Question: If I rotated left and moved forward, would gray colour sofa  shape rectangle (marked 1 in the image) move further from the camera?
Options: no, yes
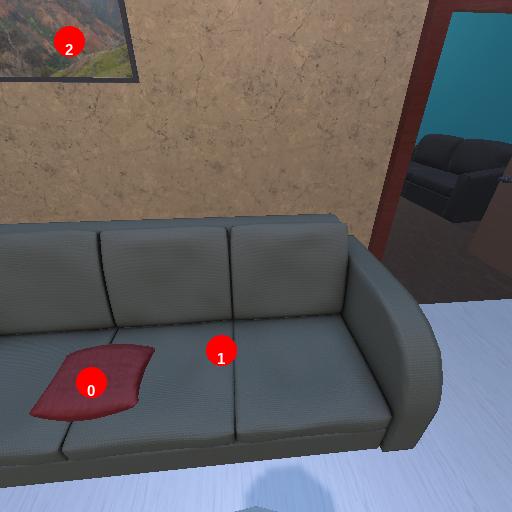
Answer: no